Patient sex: F
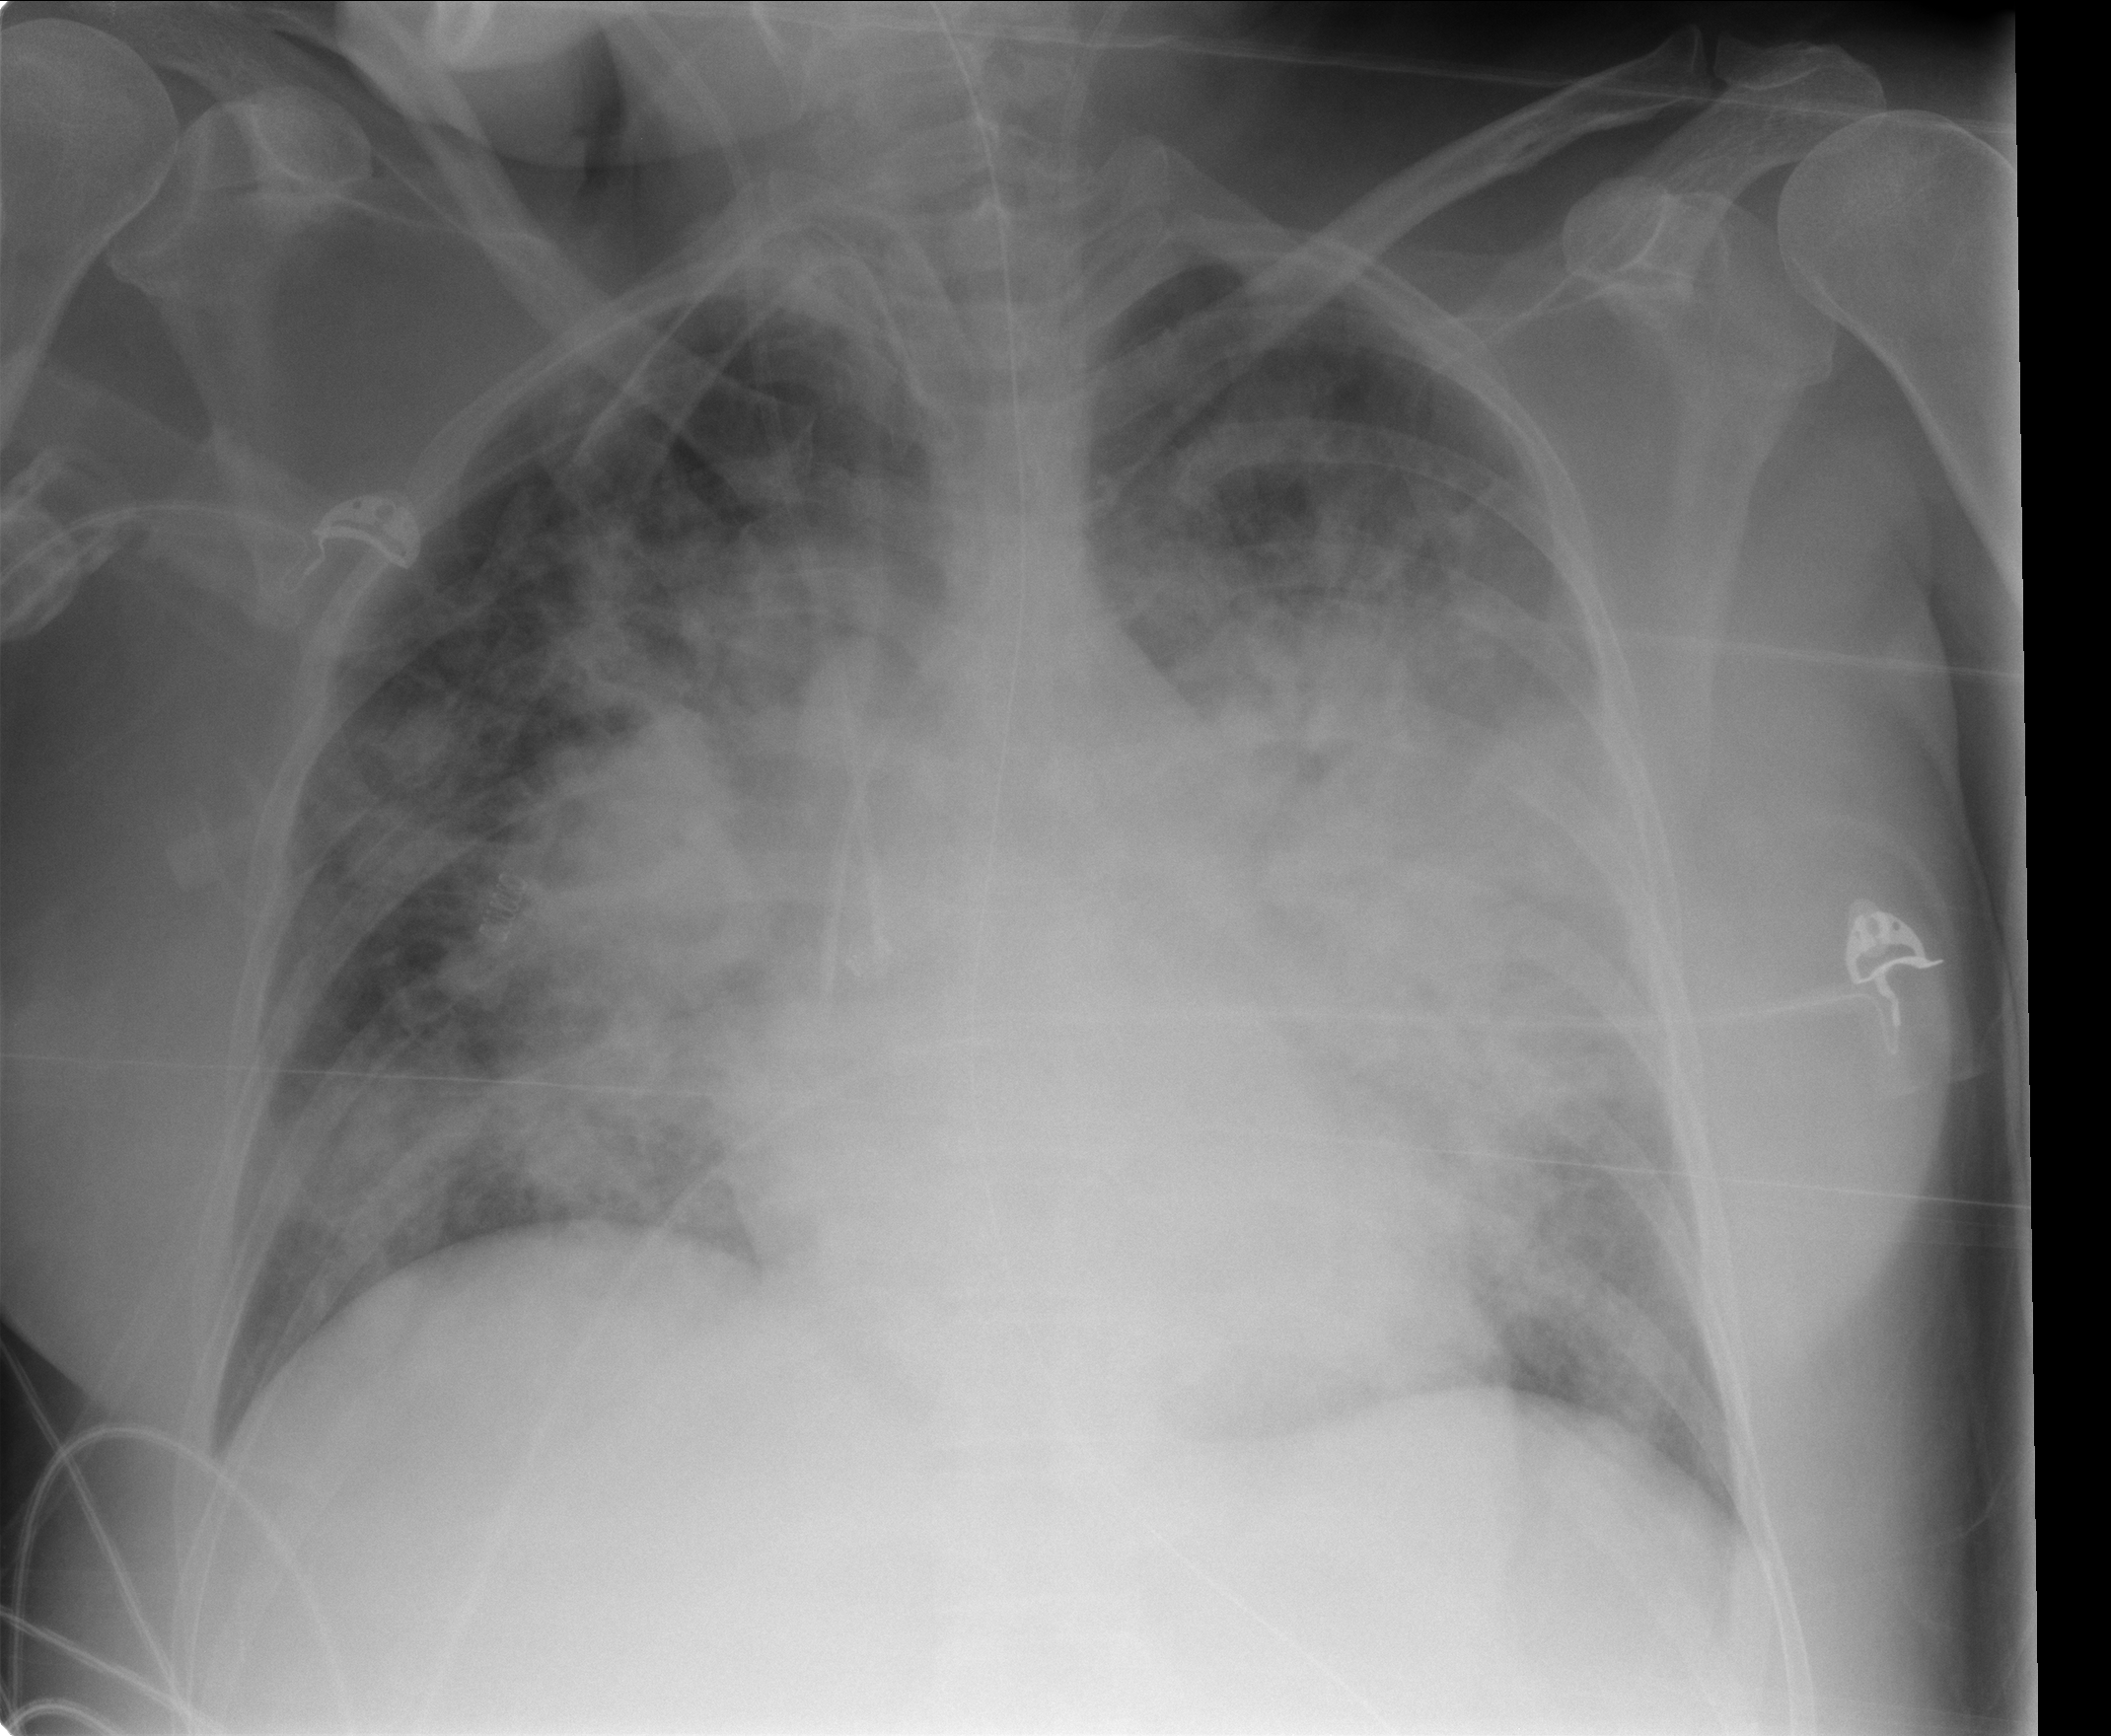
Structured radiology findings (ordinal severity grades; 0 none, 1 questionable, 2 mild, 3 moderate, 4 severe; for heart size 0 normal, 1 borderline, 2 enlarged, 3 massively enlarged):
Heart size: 1
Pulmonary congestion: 1
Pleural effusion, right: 0
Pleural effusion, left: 0
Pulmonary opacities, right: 3
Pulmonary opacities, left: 3
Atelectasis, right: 3
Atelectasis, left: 3